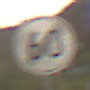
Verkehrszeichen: EndeGeschwindigkeit60
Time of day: SunriseSunset
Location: Outdoor (Nature)
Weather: PartlyCloudy
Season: NotSpecified
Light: Natural